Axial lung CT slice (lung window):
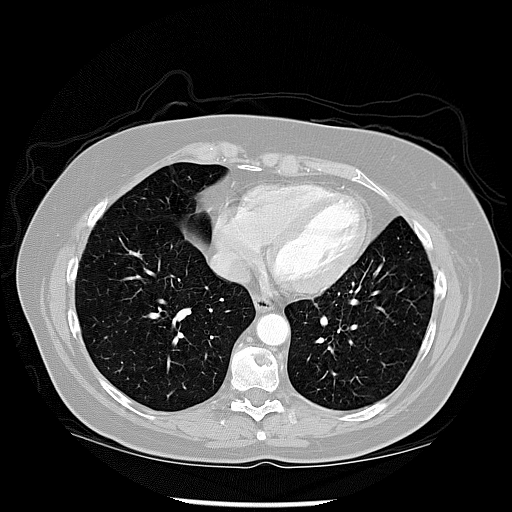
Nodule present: no